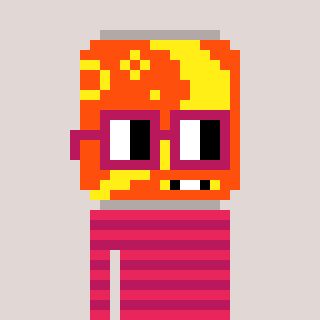
a pixel art character with square dark red glasses, a pop-shaped head and a darkpink-colored body on a warm background